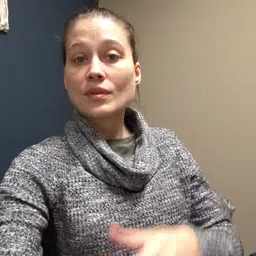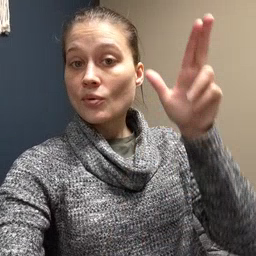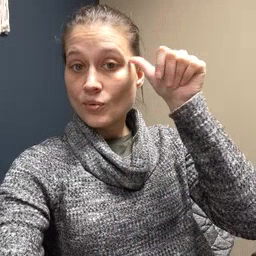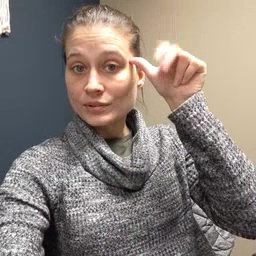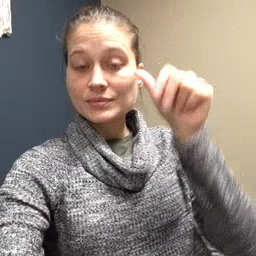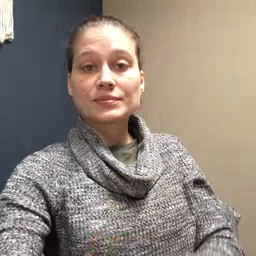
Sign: horse